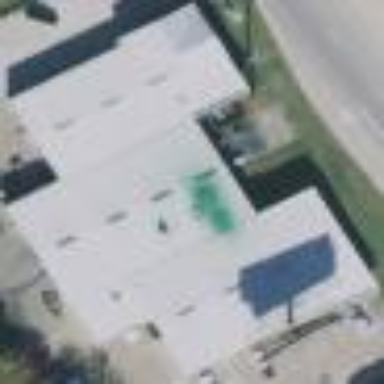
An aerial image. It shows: Retail building.